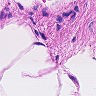
Metastatic tissue present: no